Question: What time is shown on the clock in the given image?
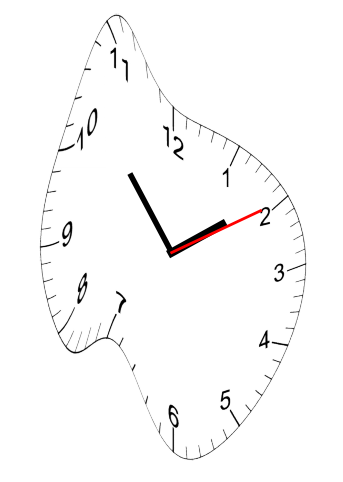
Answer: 01:53:10